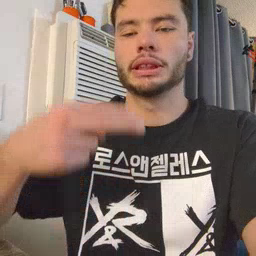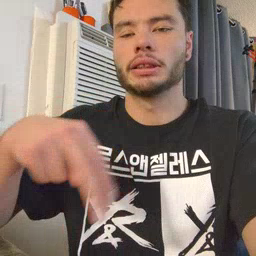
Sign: dance